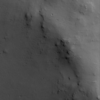
Label: not_dusty